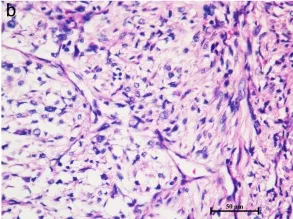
Histopathological examination of the recurrent tumor. (b) Magnification, x400. H&E staining showed that the tumor cells exhibited increased atypia and pleomorphism compared with those in the primary tumor, varying from small and bland to enlarged, bizarre, pleomorphic and multinucleated. Abundant myxoid matrix and elongated curvilinear capillaries were also observed.
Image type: pathology (h&e)